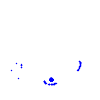
Particle: pion